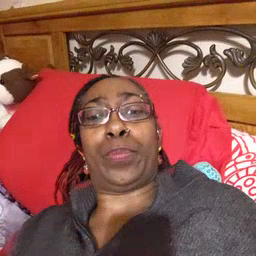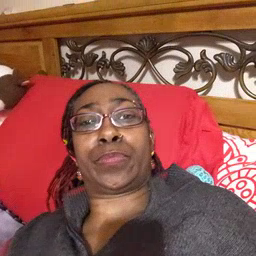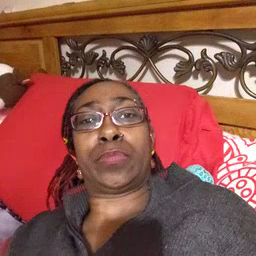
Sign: another